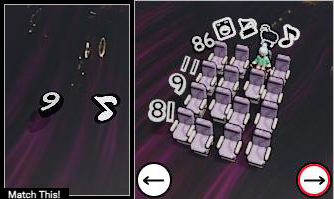
Task: seats
Answer: no